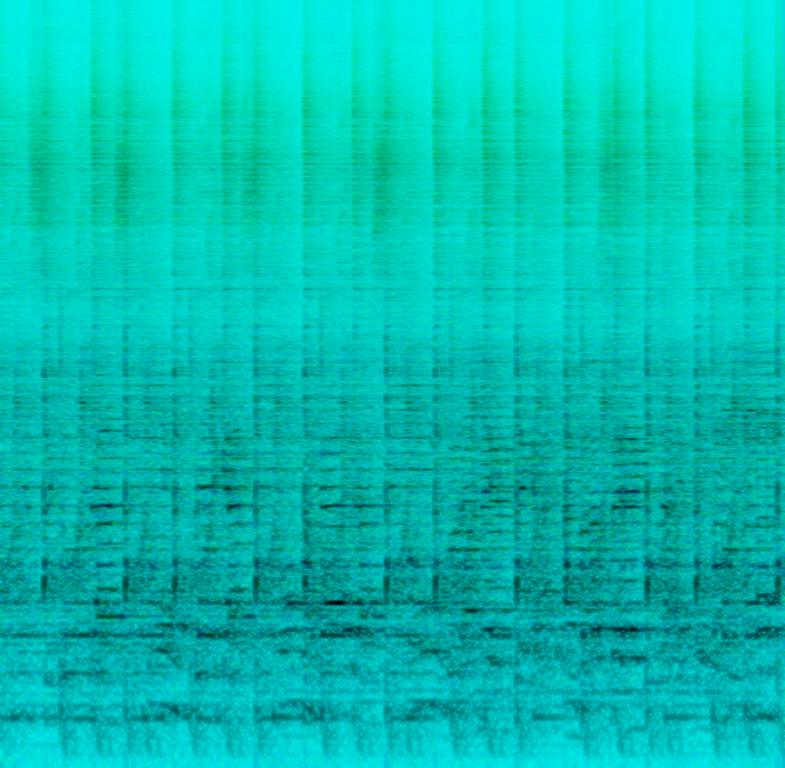
Latin electronic music with a Cumbia feel featuring an autotuned male vocal, female vocal response and syncopated drum pattern with a large room ambience which is muffling the music.